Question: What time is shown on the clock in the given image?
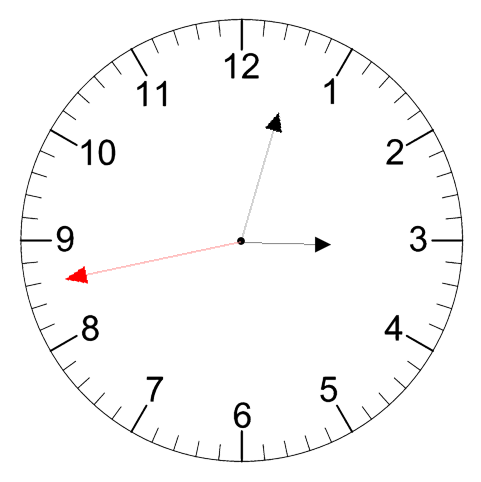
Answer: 03:02:43